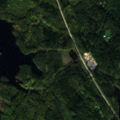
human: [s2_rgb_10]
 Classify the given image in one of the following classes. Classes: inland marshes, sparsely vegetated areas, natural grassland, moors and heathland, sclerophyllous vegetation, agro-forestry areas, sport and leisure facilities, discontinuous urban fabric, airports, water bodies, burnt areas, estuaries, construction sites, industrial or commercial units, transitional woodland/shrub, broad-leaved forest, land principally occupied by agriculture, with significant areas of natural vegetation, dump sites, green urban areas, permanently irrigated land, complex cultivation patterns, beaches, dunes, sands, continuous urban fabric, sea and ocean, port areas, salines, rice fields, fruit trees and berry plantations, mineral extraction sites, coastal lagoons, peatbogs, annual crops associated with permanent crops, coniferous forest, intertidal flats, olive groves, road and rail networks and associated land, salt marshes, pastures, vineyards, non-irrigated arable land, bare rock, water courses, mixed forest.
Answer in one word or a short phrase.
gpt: coniferous forest, mixed forest, transitional woodland/shrub, water bodies